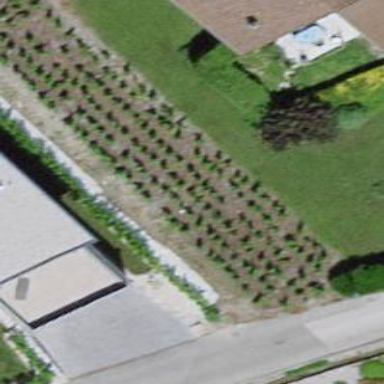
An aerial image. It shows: Vineyard where grapes are grown.